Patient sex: M
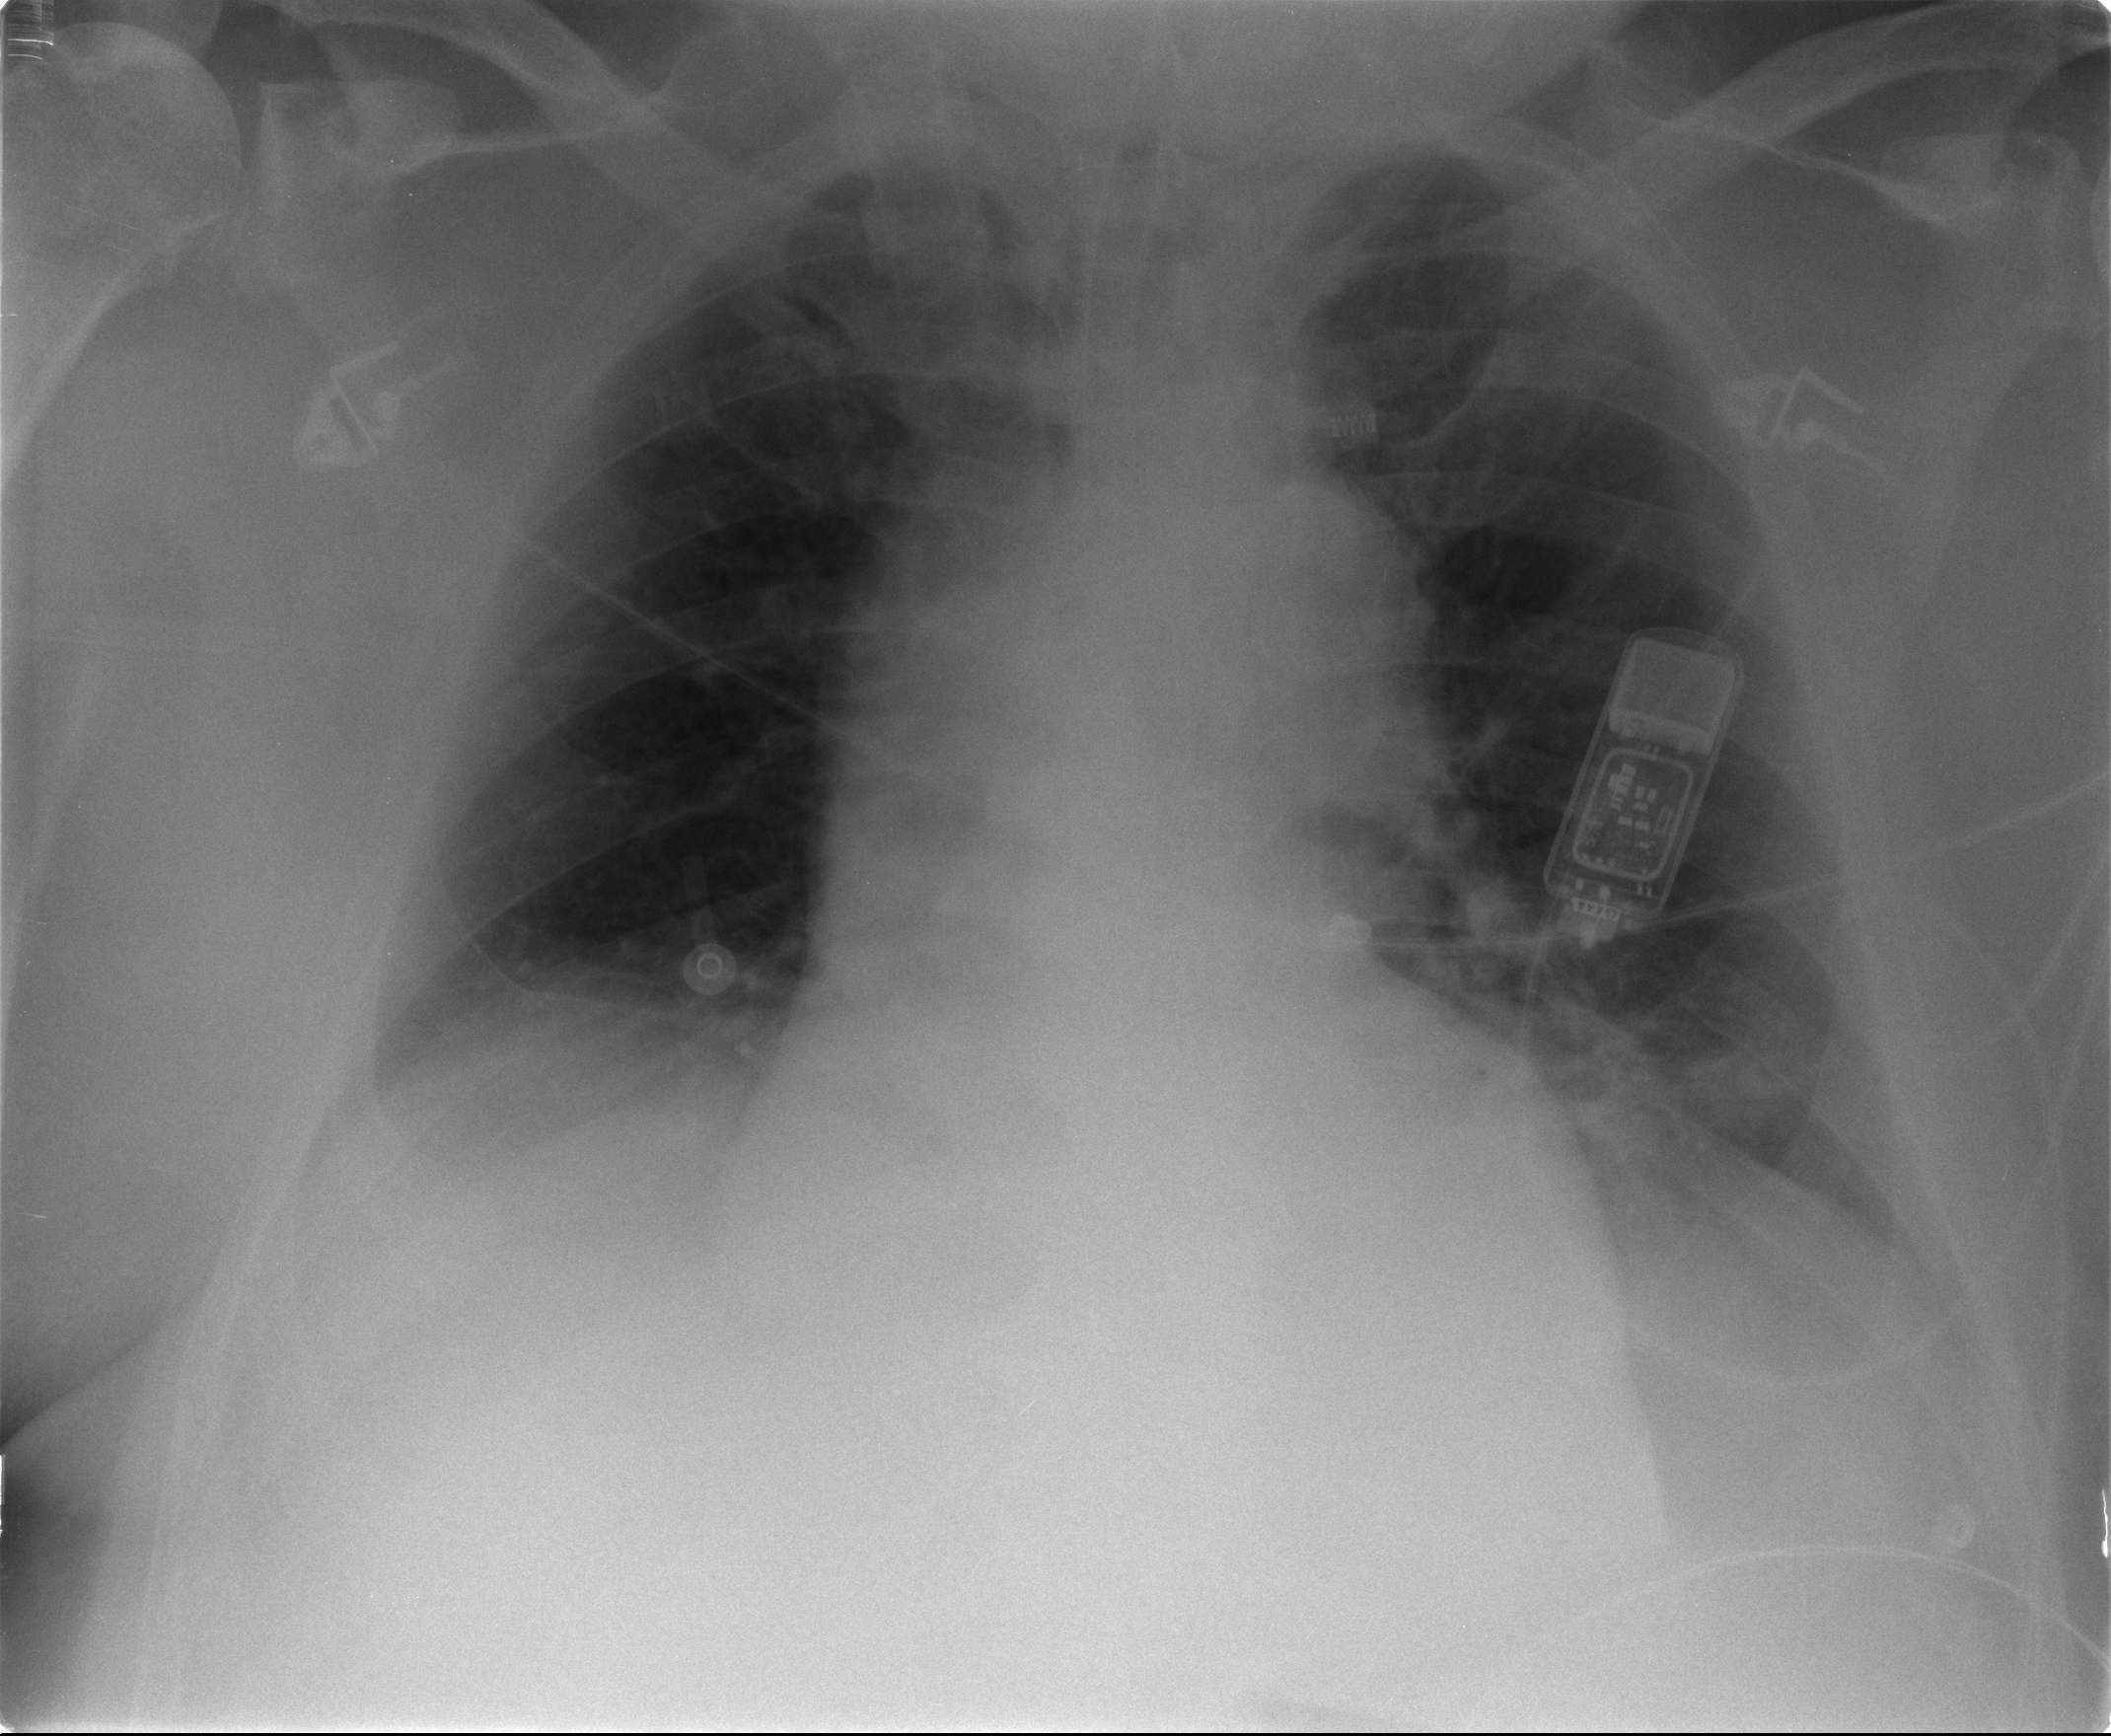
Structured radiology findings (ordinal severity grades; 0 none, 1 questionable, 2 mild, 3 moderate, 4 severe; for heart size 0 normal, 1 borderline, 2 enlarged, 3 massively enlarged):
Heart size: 2
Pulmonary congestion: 1
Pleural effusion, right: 2
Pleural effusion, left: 2
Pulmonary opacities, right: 0
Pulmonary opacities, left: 0
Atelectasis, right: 1
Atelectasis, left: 1